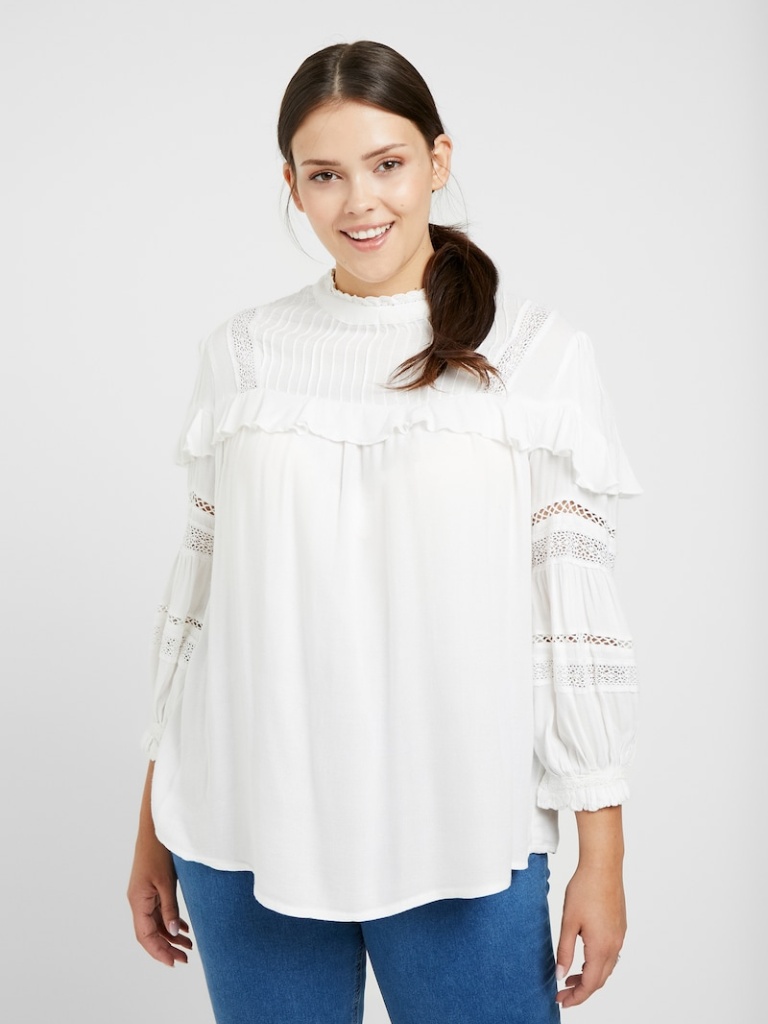
cotton loose a long-sleeved with the sleeves down hip length Untucked high blouse